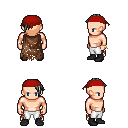
a pixel art fantasy rpg character, male body template, human, light skin, brown tattered cape, white pants, gray long mohawk hairstyle, red bandana, bracelets, black shoes, four views (front, back, left, right), 2x2 character sprite sheet, small pixel art, hard edges, no anti-aliasing